Interaction volume radius: 5 \u00c5
Interaction volume height: 20 \u00c5
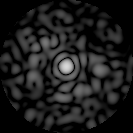
Disorder parameter: 0.8344